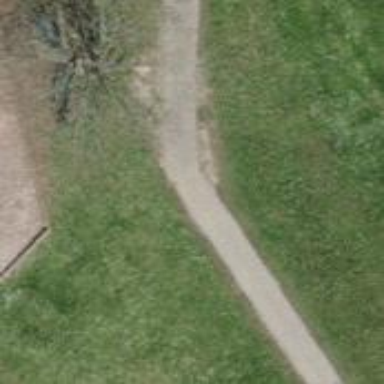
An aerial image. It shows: Concrete path.